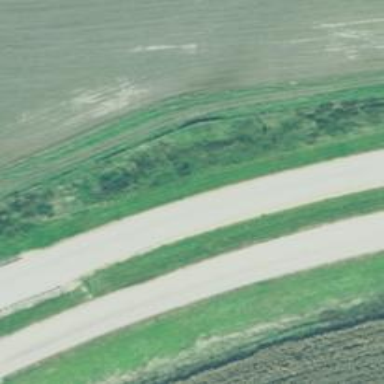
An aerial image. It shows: Trunk highway designated for motor vehicles.